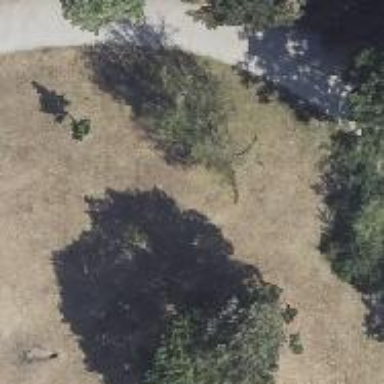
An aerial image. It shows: Park with broadleaved deciduous trees.